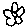
Label: flower